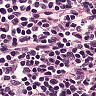
Metastatic tissue present: no